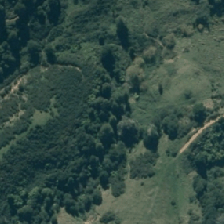
Land cover: manuka_kanuka